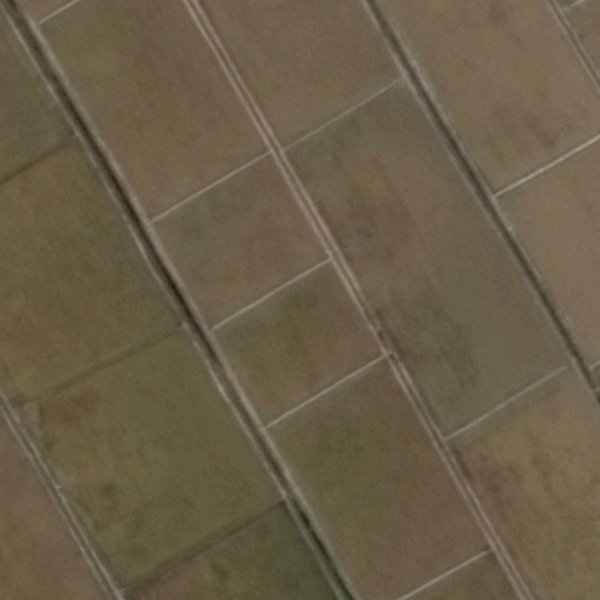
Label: Farmland